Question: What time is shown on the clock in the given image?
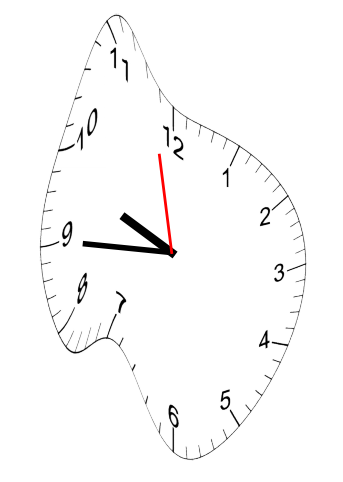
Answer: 09:44:58